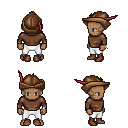
a pixel art fantasy rpg character, male body template, human, dark skin, brown long-sleeve shirt, white pants, green mohawk hairstyle, leather cap, bracelets, brown shoes, four views (front, back, left, right), 2x2 character sprite sheet, small pixel art, hard edges, no anti-aliasing